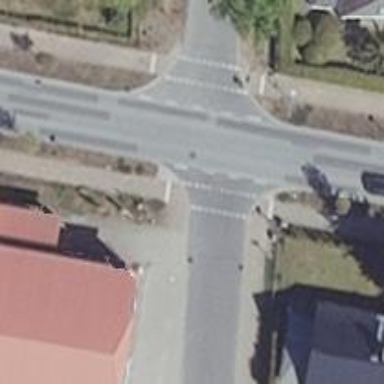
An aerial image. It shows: Uncontrolled crossing on the road.